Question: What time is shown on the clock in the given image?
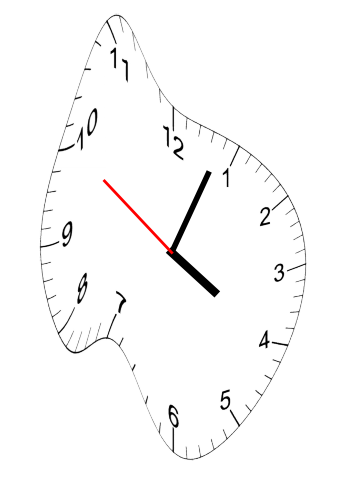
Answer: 04:03:50